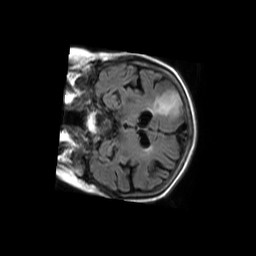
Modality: FLAIR
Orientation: coronal
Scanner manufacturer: philips
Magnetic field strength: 1.5 T
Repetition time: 6 s
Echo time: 0.12 s